Question: I am new to swing and I have been following the tutorials at the Oracle website. So I have an imagePanel class using which, I paint an image onto a 'JPanel'. Next, I need to draw shapes this image. So I call the 'drawShapes' function in the 'paintComponent' method of the imagePanel class. The issue that I am facing is, whenever I draw any shape say 'rect' or 'oval' it doesnt not draw the shape according to the position I specify for the y-axis. It only takes the x-axis into account. So ideally,
'fillOval(30,70,10,10)' is tantamount to 'fillOval(30,30,10,10)'
Am i doing something wrong or is there some way to overcome this?
'''
public class ImagePanel extends JPanel {
private Image img;
public ImagePanel(String loc)
{
this(new ImageIcon(loc).getImage());
}
public ImagePanel(Image img) {
this.img = img;
Dimension size = new Dimension(img.getWidth(null), img.getHeight(null));
setPreferredSize(size);
setMinimumSize(size);
setMaximumSize(size);
setSize(size);
setLayout(null);
}
@Override
public void paintComponent(Graphics g) {
super.paintComponent(g);
g.drawImage(img, 0, 0, null);
renderShapes(g);
}
private void renderShapes(g){
Graphics2D g2d = (Graphics2D)g;
g2d.fillOval(20,70,10,10);
g2d.fillRect(120,40,10,10);
}
}
'''
The 'renderShapes' method for the screenshot provided is posted below.
'''
private void renderShapes(g){
Graphics2D g2d = (Graphics2D)g;
g2d.fillRect(220,50,10,10);
g2d.fillRect(20,140,10,10);
}
'''
---

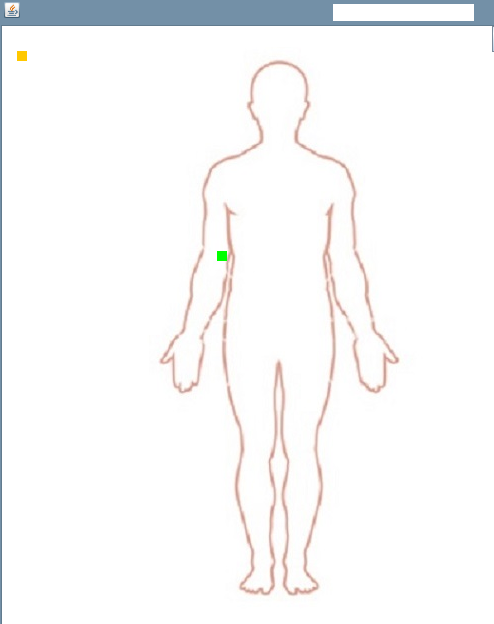
Answer: You have to understand that how x, y coordinate works in Swing custom drawing to position the component.
Try to understand the below screenshot.

---
Find a sample code here to understand the same concept
- <URL>
---
Try with this sample code to understand the x and y coordinate using separated by 10 pixels and look at the shapes whether is it at the correct position or not?
Sample code:
'''
class DrawPanel extends JPanel {
@Override
public void paintComponent(Graphics g) {
super.paintComponent(g);
g.setColor(Color.BLUE);
for (int i = 0; i < getHeight(); i = i + 10) {
g.drawLine(0, i, getWidth(), i);
}
for (int i = 0; i < getWidth(); i = i + 10) {
g.drawLine(i, 0, i, getHeight());
}
g.setColor(Color.RED);
g.fillOval(20, 70, 10, 10);
g.setColor(Color.GREEN);
g.fillRect(120, 40, 10, 10);
}
}
DrawPanel drawPanel = new DrawPanel();
drawPanel.setBackground(Color.WHITE);
'''
snapshot:

---
### EDIT
Use <URL>'.
Read more <URL>